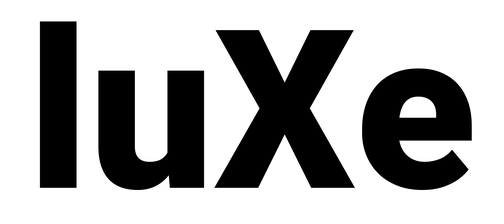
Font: Roboto_Black